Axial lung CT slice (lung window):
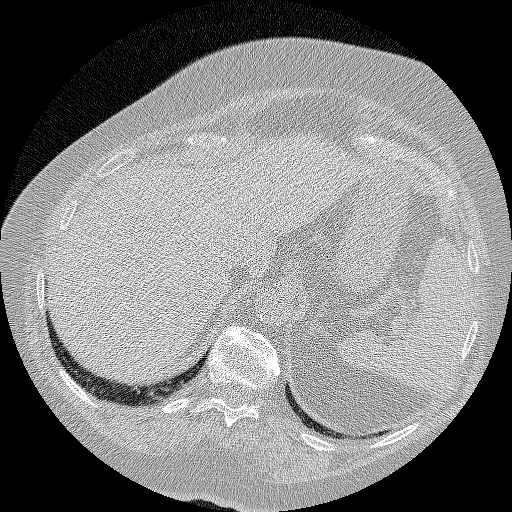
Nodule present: no